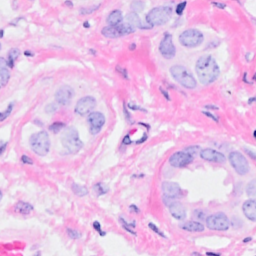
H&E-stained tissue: Breast